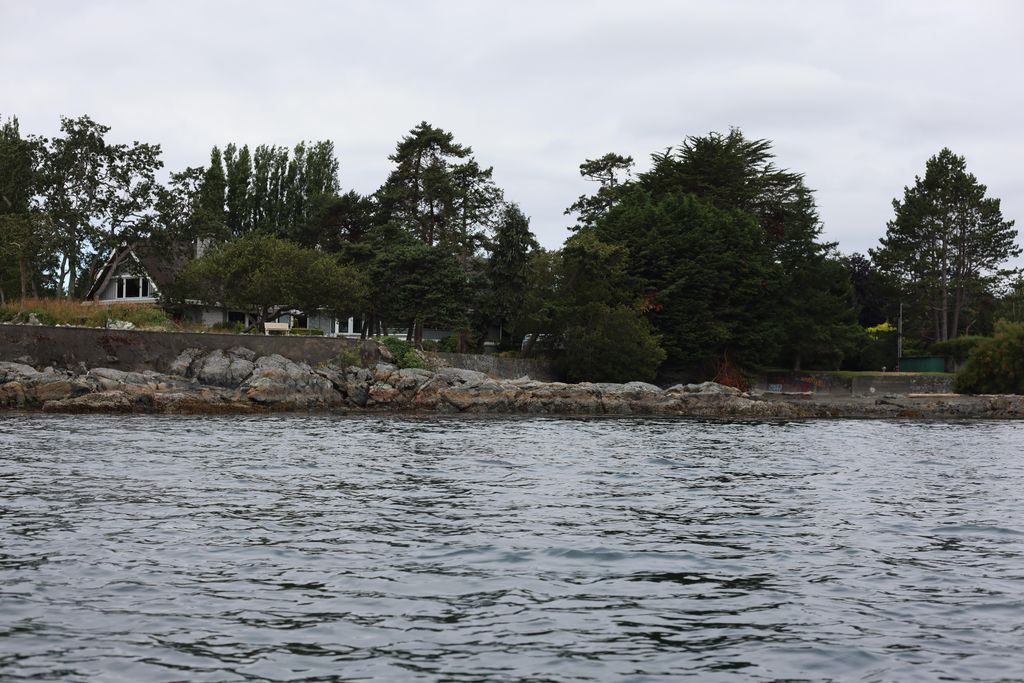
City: victoria